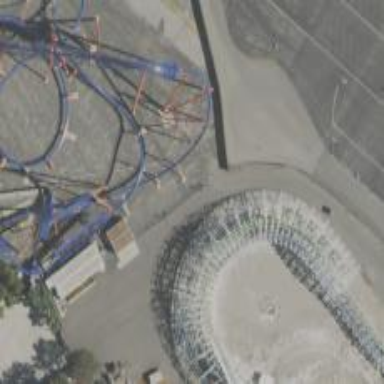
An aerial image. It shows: Thrilling roller coaster attraction.